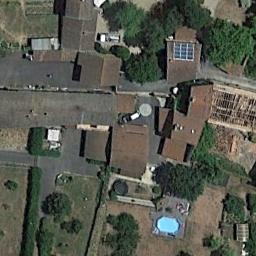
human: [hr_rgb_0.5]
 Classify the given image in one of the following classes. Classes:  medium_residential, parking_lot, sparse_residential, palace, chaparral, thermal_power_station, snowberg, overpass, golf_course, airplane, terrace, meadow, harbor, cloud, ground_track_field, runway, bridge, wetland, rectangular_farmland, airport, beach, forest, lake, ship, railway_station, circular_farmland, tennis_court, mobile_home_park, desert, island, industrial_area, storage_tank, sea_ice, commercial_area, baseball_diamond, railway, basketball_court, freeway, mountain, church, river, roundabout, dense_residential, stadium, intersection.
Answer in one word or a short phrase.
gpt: medium_residential